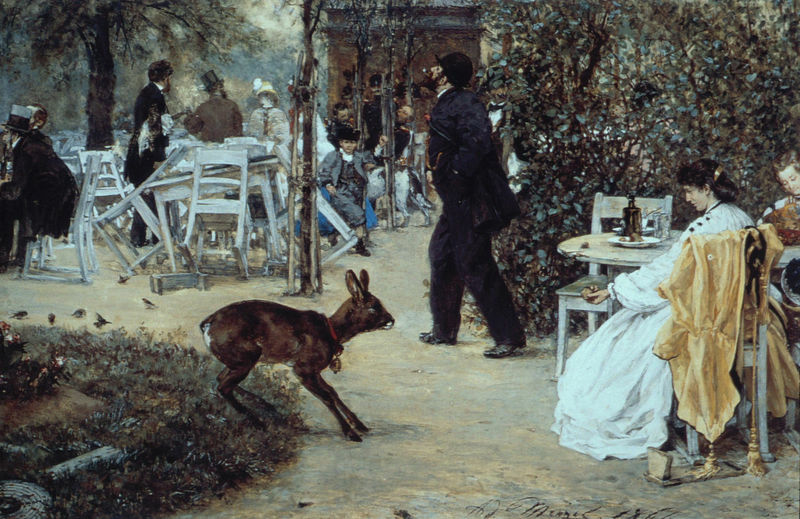
Titel: Gartenwirtschaft "Moritzhof" in Berlin
Künstler: Adolph Menzel
Standort: Berlin
Institution: Kupferstichkabinett
Schlagwörter: baum, blau, blätter, dunkel, gemälde, laub, mann, schatten, umhang, vogel, weiß, bäume, frauen, gelb, grün, impressionismus, menschen, ocker, sitzen, blumen, cafe, damen, frankreich, frau, frisur, grau, haar, hell, holz, hut, hüte, kleid, lampe, licht, männer, paris, renoir, schwarz, stuhl, stühle, terasse, tisch, tische, ölbild, blick, dame, gras, hund, park, rasen, rosen, tier, tiere, weg, wiese, beige, fest, gesellschaft, herren, malerei, zylinder, anzug, anzüge, bart, feier, flasche, gläser, jung, lokal, trinken, falten, steine, tablett, teller, herr, signatur, öl, erde, gräser, morgen, strauch, vögel, büsche, gebüsch, gehen, sträucher, boden, futter, kordeln, mantel, realismus, kind, locken, ohren, esel, garten, ranken, sommer, halsband, warm, hecke, tag, hof, platz, haarband, essen, löffel, kaffee, monet, homme, jaune, brot, menzel, quaste, junge, frühling, kelid, regen, melone, restaurant, füttern, fütterung, chapeau, tischplatte, karaffe, besuch, glocke, kitz, reh, rehkitz, glöckchen, chaise, beet, blumenbeet, frühstück, troddeln, pavillon, adolph, trotteln, femme, scheu, ziege, laube, matisse, quasten, collier, faon, bambi, biergarten, marees, spatzen, jardin, realiamus, table, matel, hommes, chevre, gartenstühle, chaises, dejeuner, lapin, plein air, adolph von menzel, fütternd, gartenlokal, lievre, sthle, or, männer zylinder, tables, pain, satühle, moineau, tbambi, fan, asskiette, sperlinge